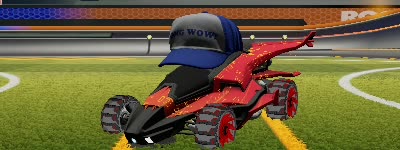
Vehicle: aftershock